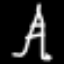
Label: The Eiffel Tower